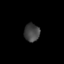
Tissue: lung
Cell type: T cells
Senescence score: 0.2137
Nuclear area (px): 270
Mean DAPI intensity: 67.022